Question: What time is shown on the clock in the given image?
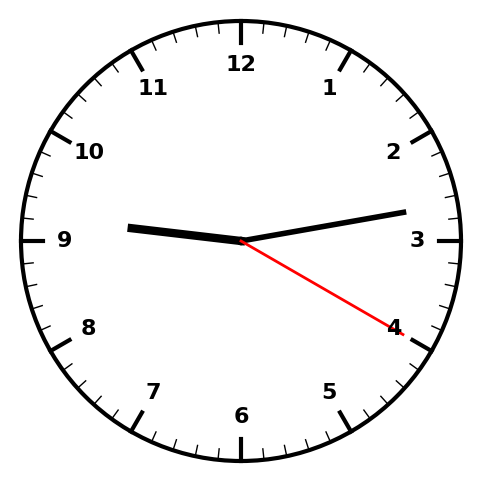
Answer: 09:13:20